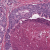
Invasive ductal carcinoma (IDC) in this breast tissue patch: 0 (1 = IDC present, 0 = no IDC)